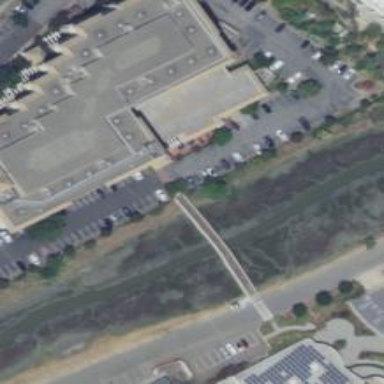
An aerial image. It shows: Footway.